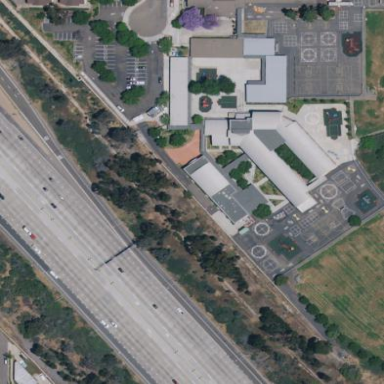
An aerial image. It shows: School.